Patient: sex M, age 45
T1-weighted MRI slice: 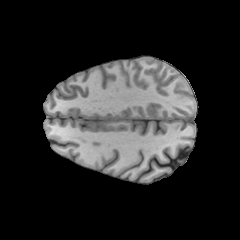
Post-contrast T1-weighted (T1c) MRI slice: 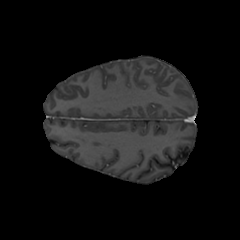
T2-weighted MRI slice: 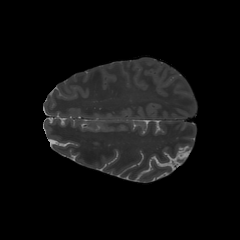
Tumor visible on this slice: no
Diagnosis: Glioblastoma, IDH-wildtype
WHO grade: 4